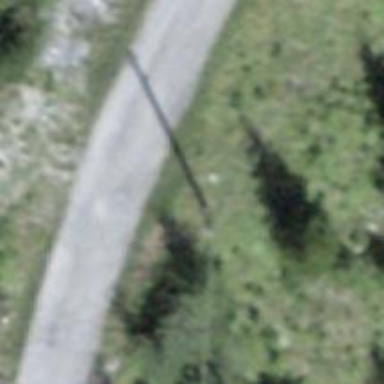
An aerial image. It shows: Power pole.